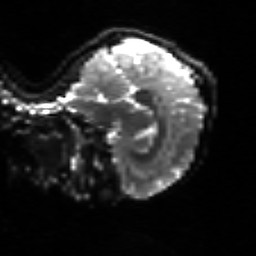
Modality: sbref
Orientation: sagittal
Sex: female
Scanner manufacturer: siemens
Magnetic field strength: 3 T
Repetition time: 5 s
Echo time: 0.071 s